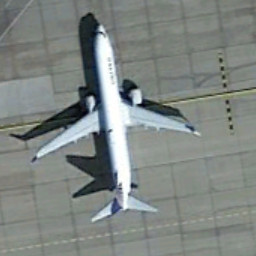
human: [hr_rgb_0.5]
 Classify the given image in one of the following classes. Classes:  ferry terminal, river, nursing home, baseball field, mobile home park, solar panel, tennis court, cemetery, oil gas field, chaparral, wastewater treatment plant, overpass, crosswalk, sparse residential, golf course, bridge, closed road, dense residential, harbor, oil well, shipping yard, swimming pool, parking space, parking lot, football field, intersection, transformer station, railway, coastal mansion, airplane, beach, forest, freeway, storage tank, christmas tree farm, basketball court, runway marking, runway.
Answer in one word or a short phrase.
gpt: airplane